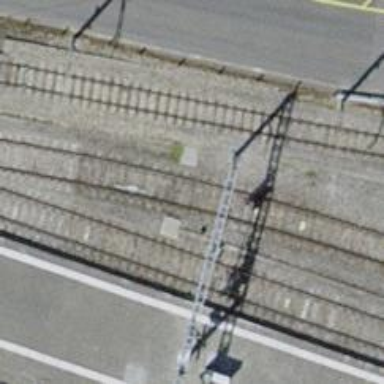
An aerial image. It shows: Railway signal.